Brain MRI, t1w sequence, axial 2D slice.
Patient: age 43, sex F, weight 78 kg, height 1.78 m
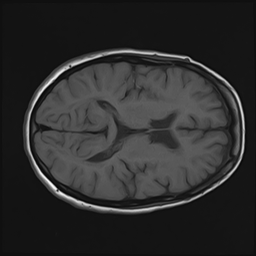